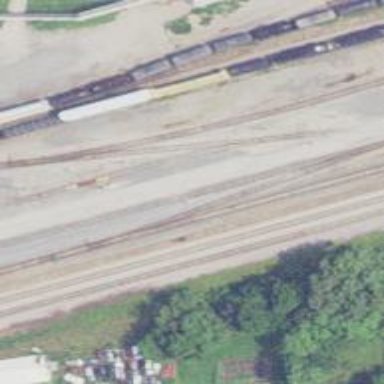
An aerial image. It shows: Railway yard used for servicing trains.